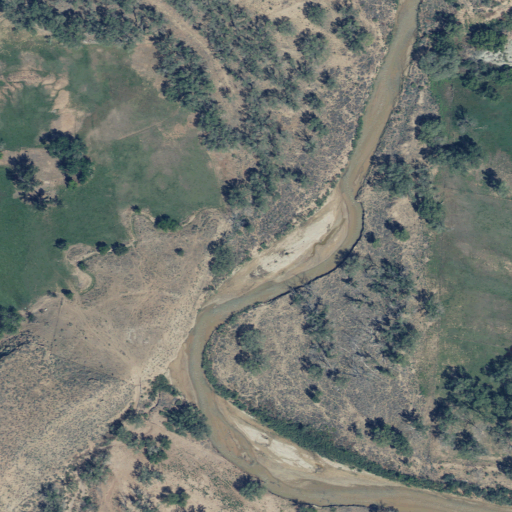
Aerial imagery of valley in Utah named South Wash containing shrub, woody wetlands, pasture, herbaceous wetlands, low intensity development, and open development